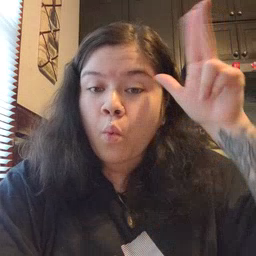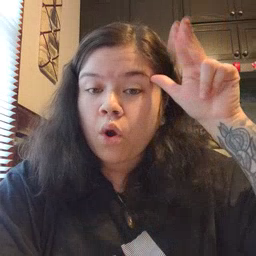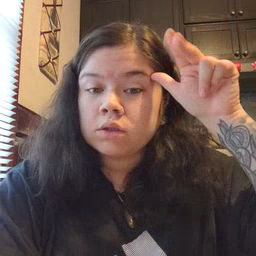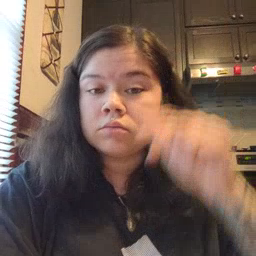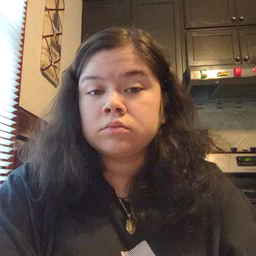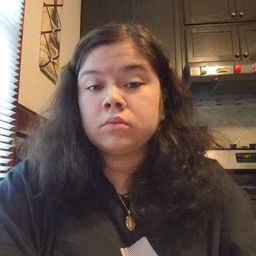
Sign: horse